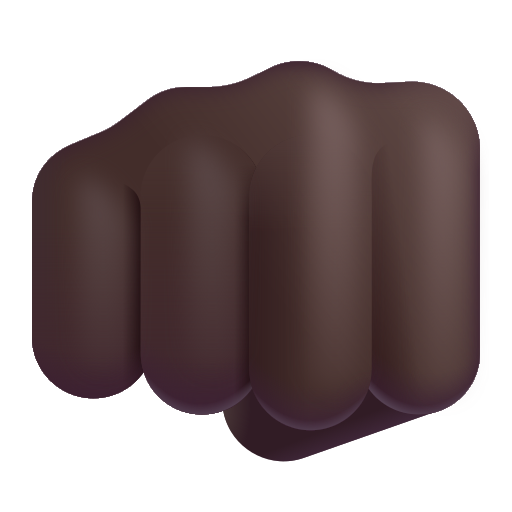
oncoming fist color dark